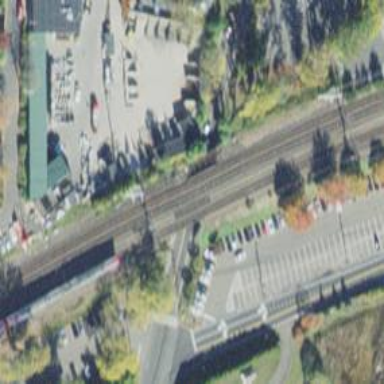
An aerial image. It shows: Bridge over electrified railway with contact line.